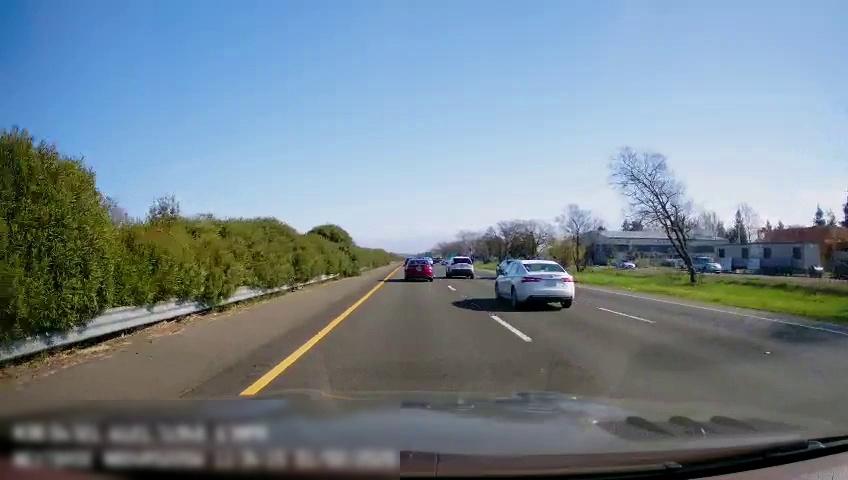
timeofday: Day
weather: Sunny
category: Drivable Space
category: Vehicles | Car
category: Vehicles | Car
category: Vehicles | Car
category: Vehicles | Car
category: Vehicles | Bus
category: Lanes | Current Lane
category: Lanes | Current Lane
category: Lanes | Alternate Lane
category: Lanes | Alternate Lane